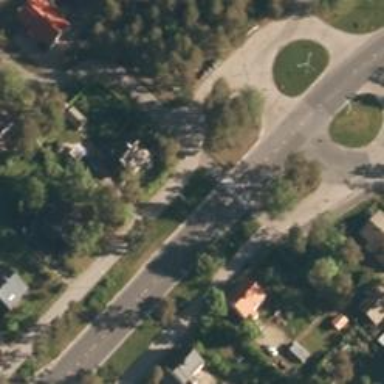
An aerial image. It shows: Secondary road with asphalt surface.